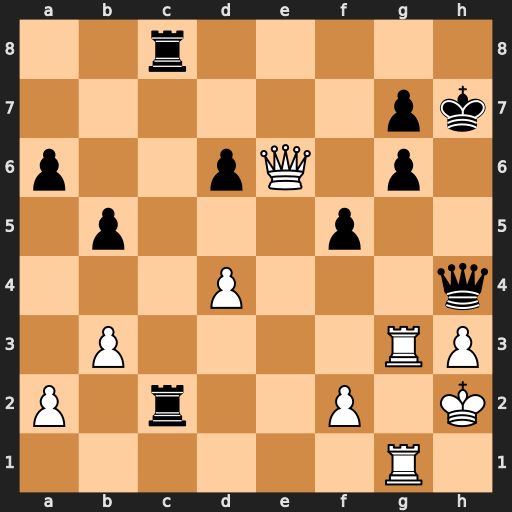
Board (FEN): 2r5/6pk/p2pQ1p1/1p3p2/3P3q/1P4RP/P1r2P1K/6R1
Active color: w
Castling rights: -
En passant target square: -
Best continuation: Qxg6+ Kh8 Qxg7#